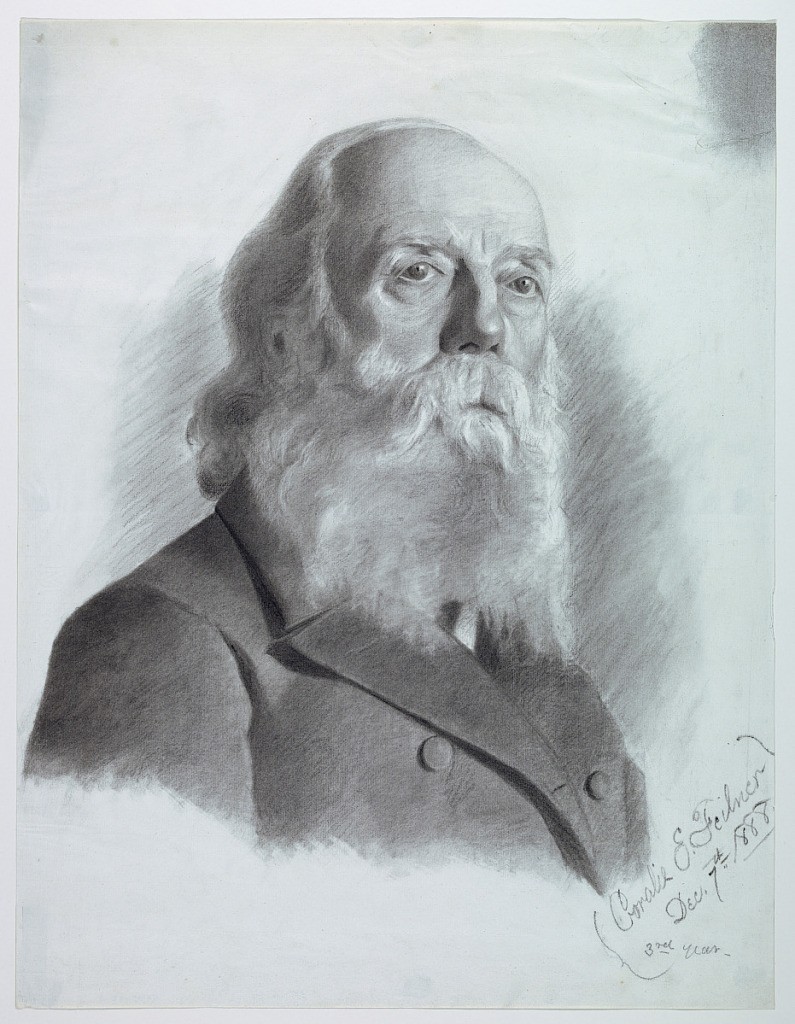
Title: Portrait of a Man: Study from Life
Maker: Coralie E. Feilner
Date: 1888
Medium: Charcoal on paper
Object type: Drawing
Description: Vertical rectangle. Bust-length portrait of an elderly, bearded man, shown in three-quarters view, facing right. Signed in charcoal, lower right: "Coralie E. Feilner/Dec. 7th 1888."